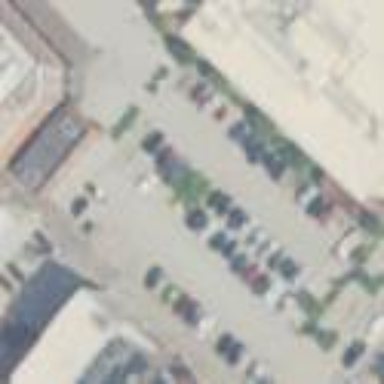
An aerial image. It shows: Unpaved parking area.